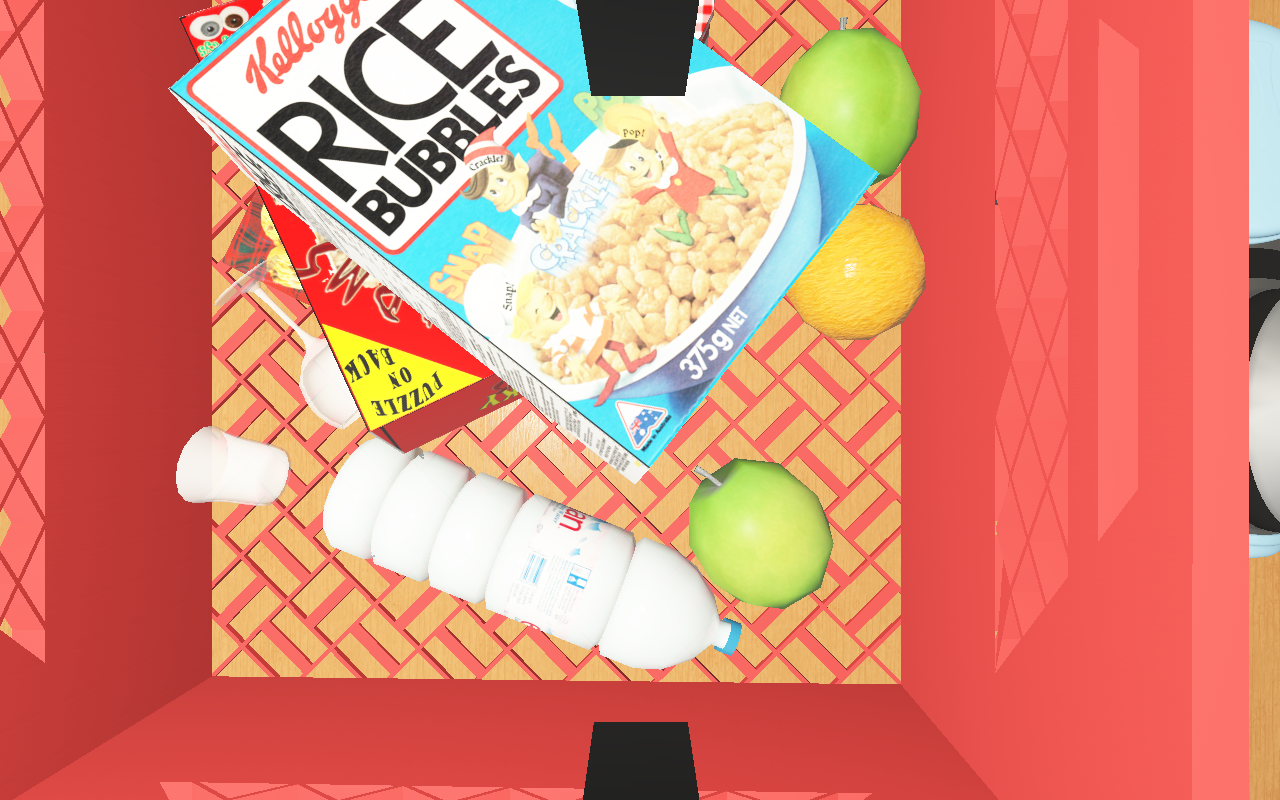
Objects in the scene:
water bottle
apple
apple
orange
orange
glass
wineglass
jam jar
cereal box